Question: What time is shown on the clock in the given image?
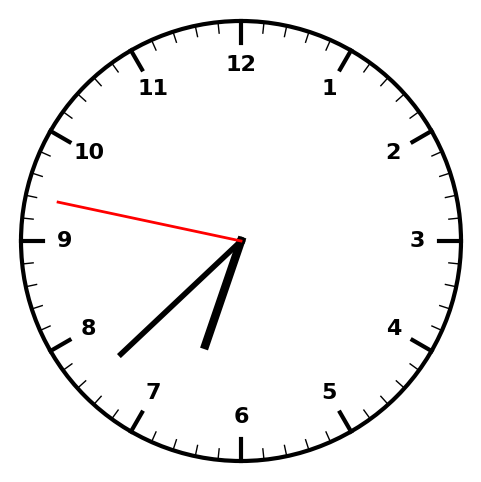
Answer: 06:37:47